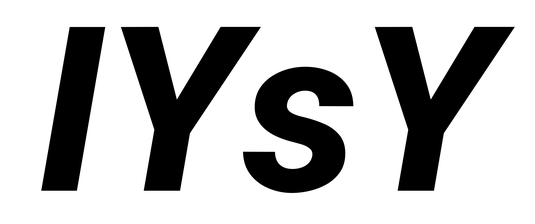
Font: Roboto-Italic_ExtraBold_Italic